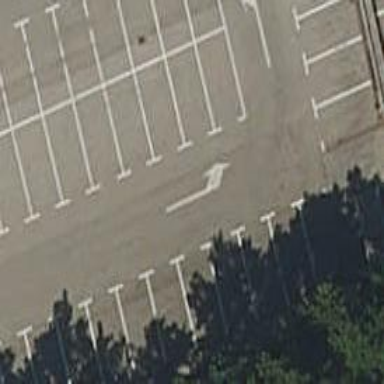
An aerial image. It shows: Parking aisle designated as service road.